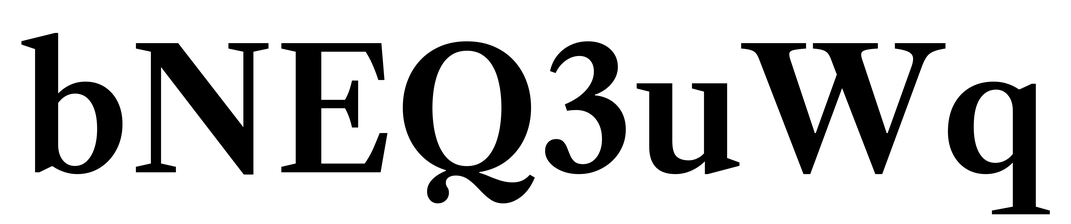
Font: LibreCaslonText_SemiBold